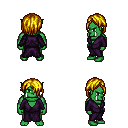
a pixel art fantasy rpg character, male body template, orc, green skin, purple robe, magenta pants, blonde bangs hairstyle, four views (front, back, left, right), 2x2 character sprite sheet, small pixel art, hard edges, no anti-aliasing